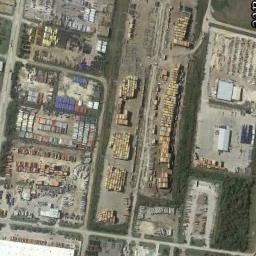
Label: industrial_area